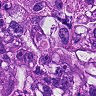
Metastatic tissue present: yes